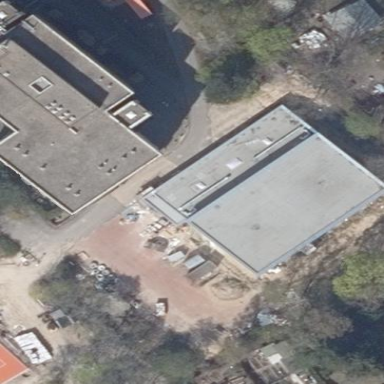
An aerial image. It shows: Sports hall building.